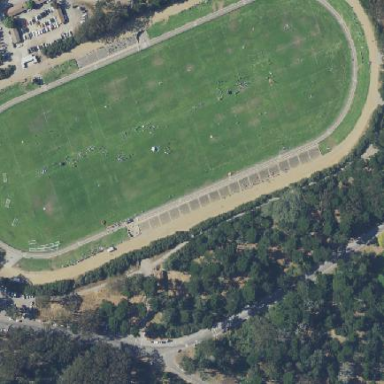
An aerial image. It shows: Compacted track on leisure land used for equestrian sports.